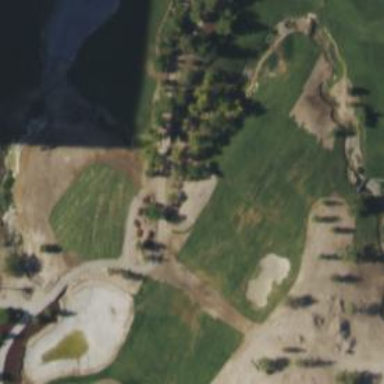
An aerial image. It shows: Golf cartpath that is also road path.